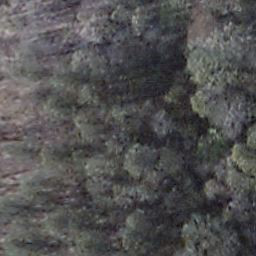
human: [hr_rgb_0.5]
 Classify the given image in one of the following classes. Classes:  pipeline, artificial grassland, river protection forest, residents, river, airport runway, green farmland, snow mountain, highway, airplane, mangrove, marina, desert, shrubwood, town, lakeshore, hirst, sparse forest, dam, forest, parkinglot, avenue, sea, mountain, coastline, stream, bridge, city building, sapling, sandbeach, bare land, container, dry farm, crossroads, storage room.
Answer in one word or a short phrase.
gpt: shrubwood